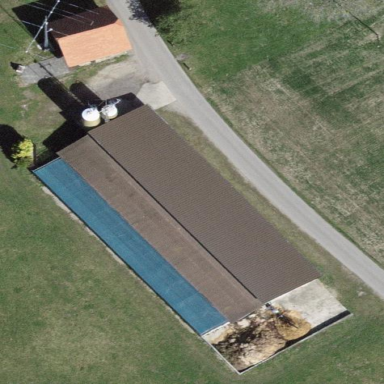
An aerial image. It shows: Farmyard area.